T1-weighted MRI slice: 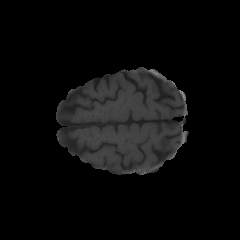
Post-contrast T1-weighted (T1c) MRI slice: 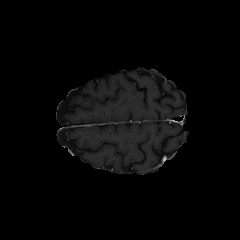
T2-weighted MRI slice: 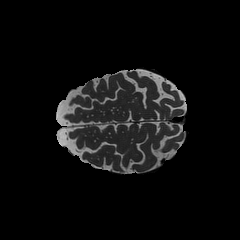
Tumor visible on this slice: no